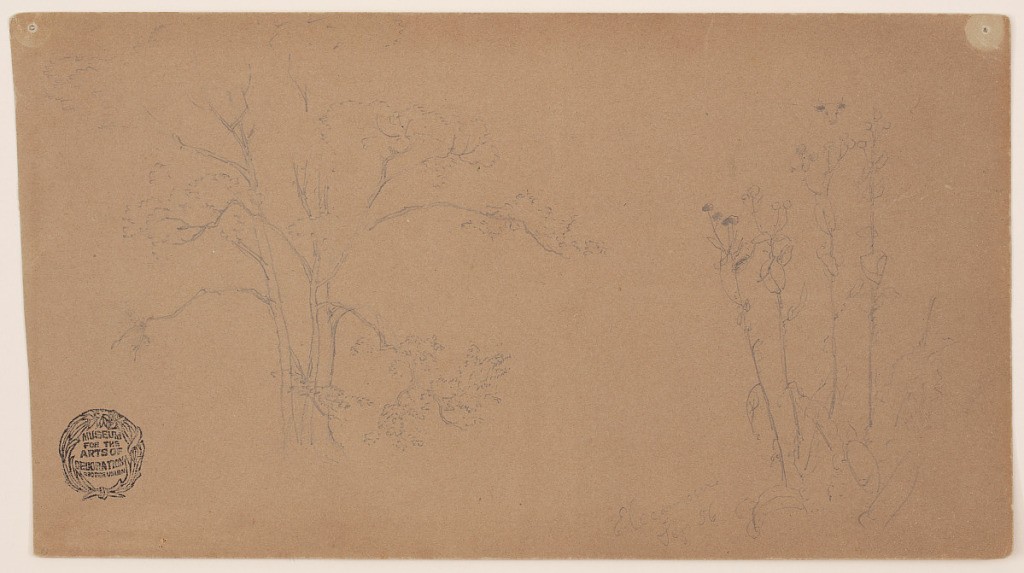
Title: Sketches of a Tree and Elecampane Plant, Niagara Falls, New York
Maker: Frederic Edwin Church, American, 1826–1900
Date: September 1856
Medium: Graphite on light brown wove paper
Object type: Drawing
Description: Botanical studies showing a view of a group of trees and four elecampane plants (also called horse-heal or elfdock) in or around Niagara Falls, New York. At left, a group of deciduous trees (or possibly one tree with a bifurcated trunk) are divided at center and have long branches with lush bunches of leaves at their tips. At right, the straight, narrow stems of four elecampane plants are shown with leaves and buds that haven't yet blossomed. Just above these plants, a small sketch of a bull's face is included.